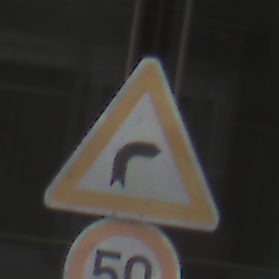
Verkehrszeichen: KurveRechts
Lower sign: Geschwindigkeit50
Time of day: Midday
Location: Outdoor (Urban)
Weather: Overcast
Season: NotSpecified
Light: Natural